You are looking at the short-time Fourier spectrogram of a bearing's acceleration signal. Classify the bearing condition as one of: normal, inner_race, outer_race, ball.
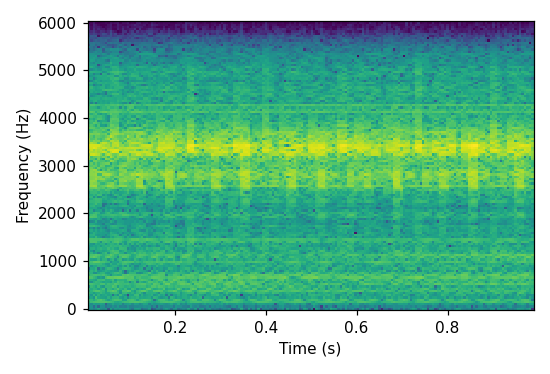
Answer: outer_race